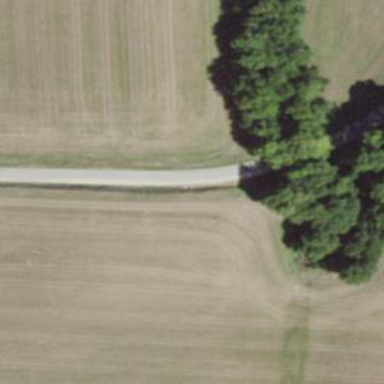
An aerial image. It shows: Unclassified road.